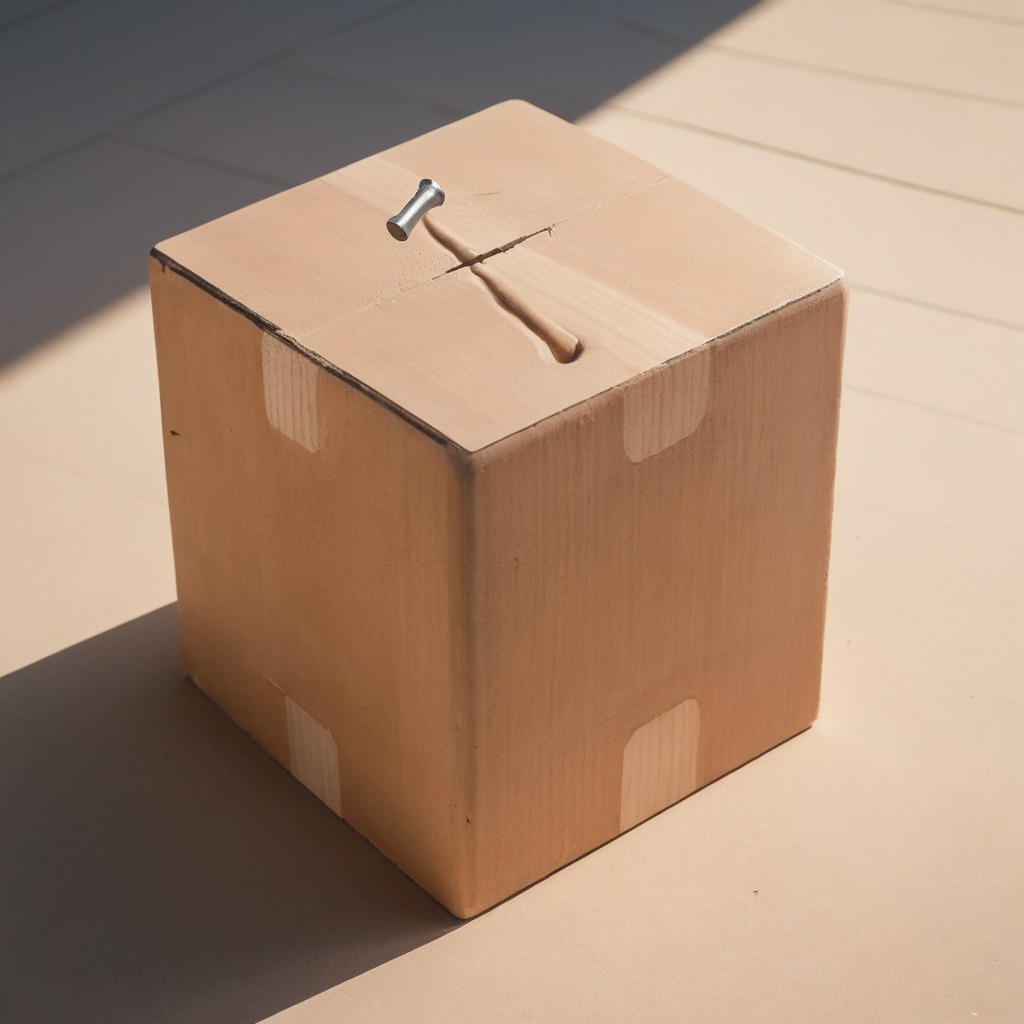
A hammer lying on a clean dry cardboard box surface in an outdoor workshop during daytime bright natural light soft shadows slightly creased but